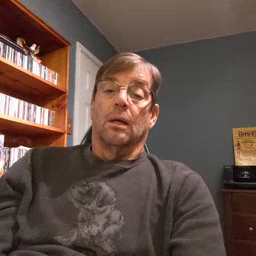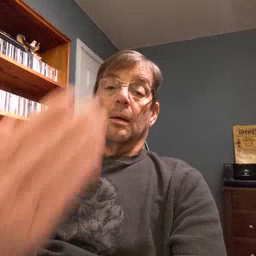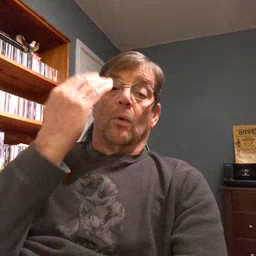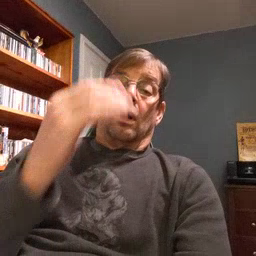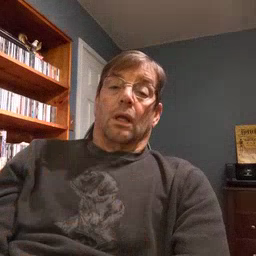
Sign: morning